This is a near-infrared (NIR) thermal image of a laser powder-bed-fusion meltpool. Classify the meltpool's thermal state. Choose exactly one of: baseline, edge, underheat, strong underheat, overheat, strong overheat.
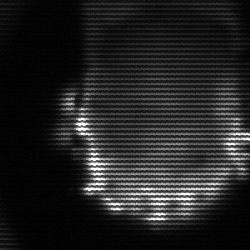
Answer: baseline